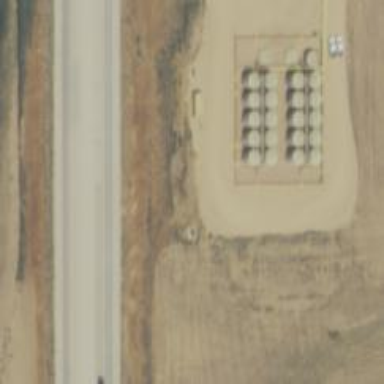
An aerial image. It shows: Storage tank that is man-made.